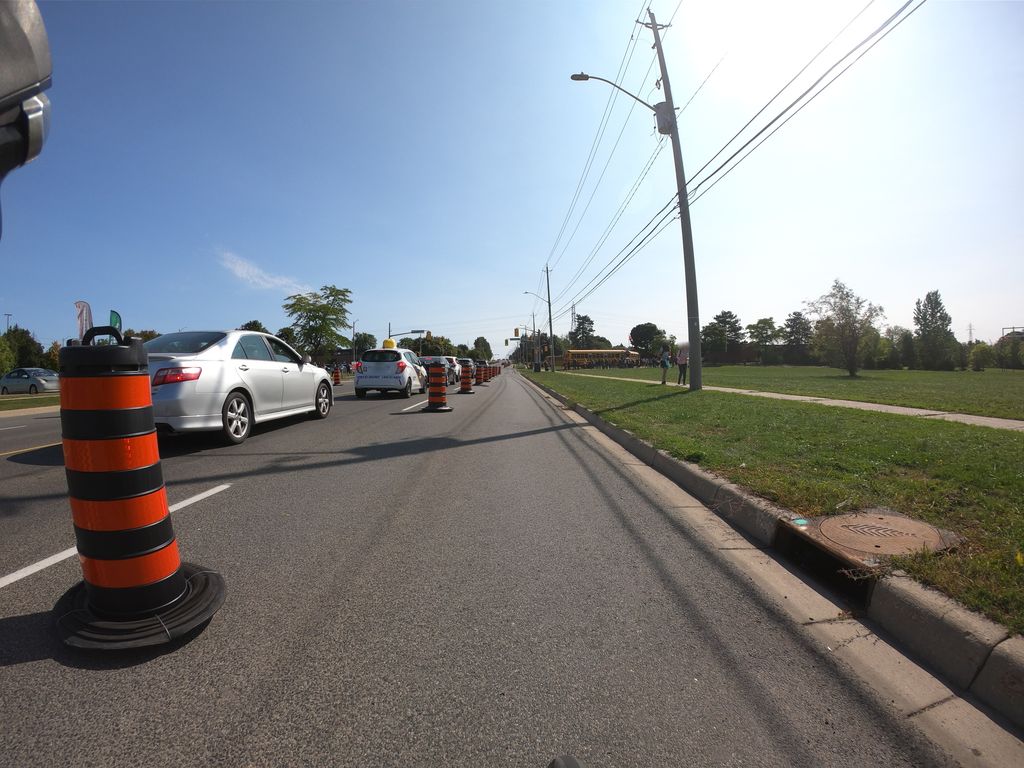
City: kitchener-waterloo